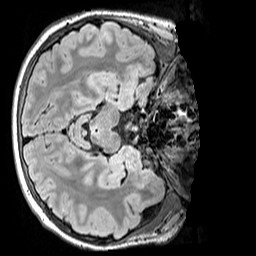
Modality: FLAIR
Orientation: axial
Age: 12
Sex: male
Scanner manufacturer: siemens
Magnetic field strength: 3 T
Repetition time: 5 s
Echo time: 0.388 s